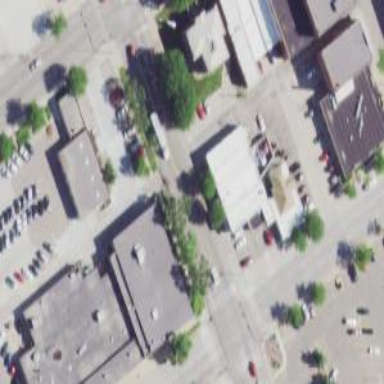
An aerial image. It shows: Alley classified as service road.